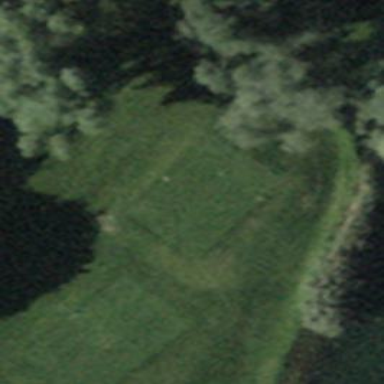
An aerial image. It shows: Grassy area designated as golf tee.